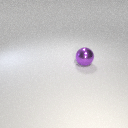
large purple metal sphere